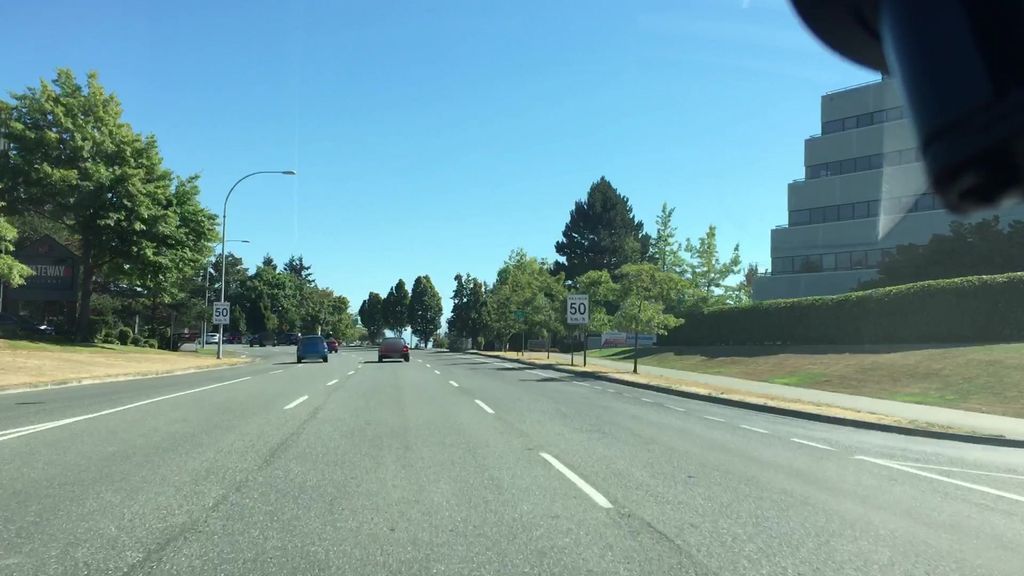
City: victoria